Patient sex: F
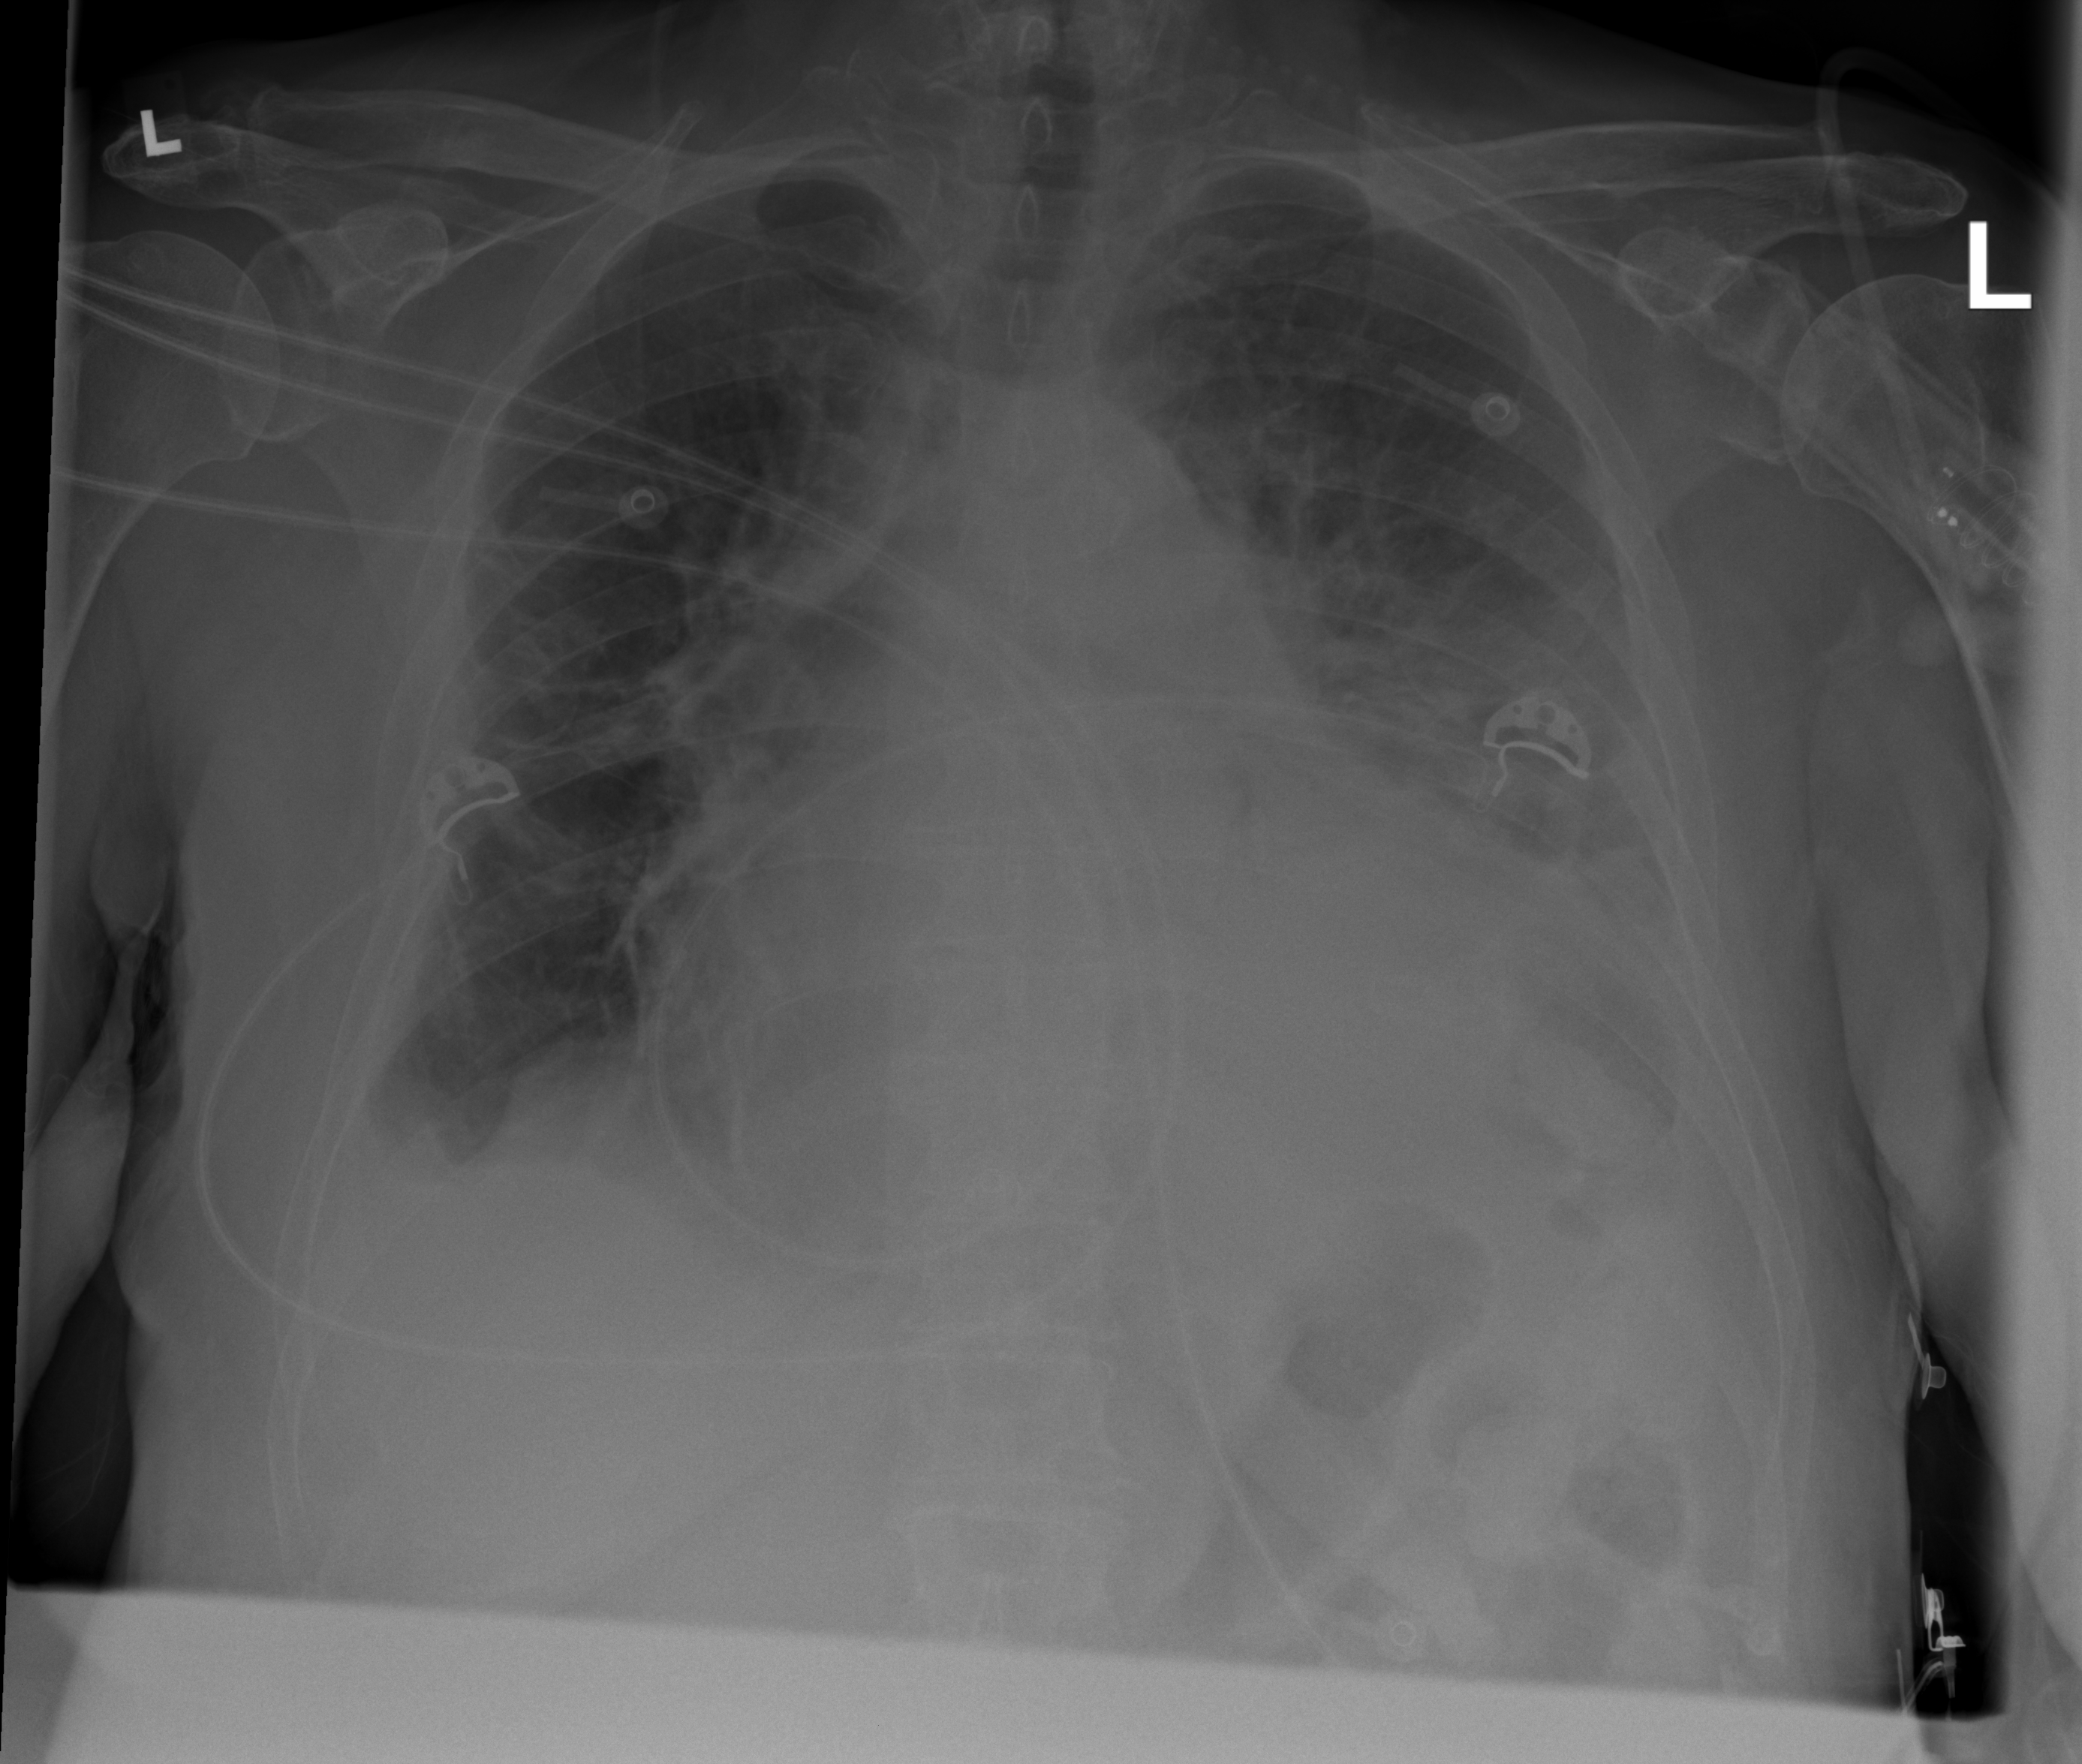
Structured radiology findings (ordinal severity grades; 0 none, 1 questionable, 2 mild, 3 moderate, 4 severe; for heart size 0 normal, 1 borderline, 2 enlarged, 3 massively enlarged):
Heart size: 3
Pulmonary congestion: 2
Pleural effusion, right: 2
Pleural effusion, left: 4
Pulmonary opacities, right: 1
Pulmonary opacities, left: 3
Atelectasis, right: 2
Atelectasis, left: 3